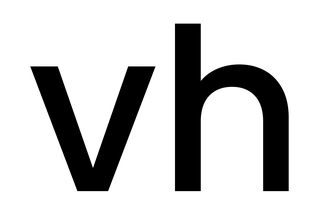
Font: Poppins-Medium